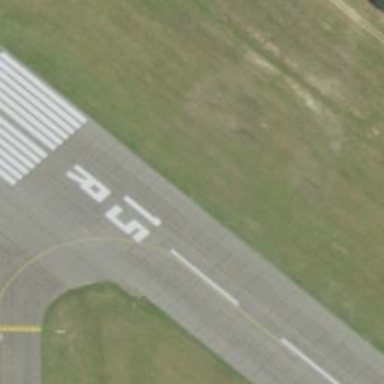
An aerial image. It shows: Asphalt runway at the airport.